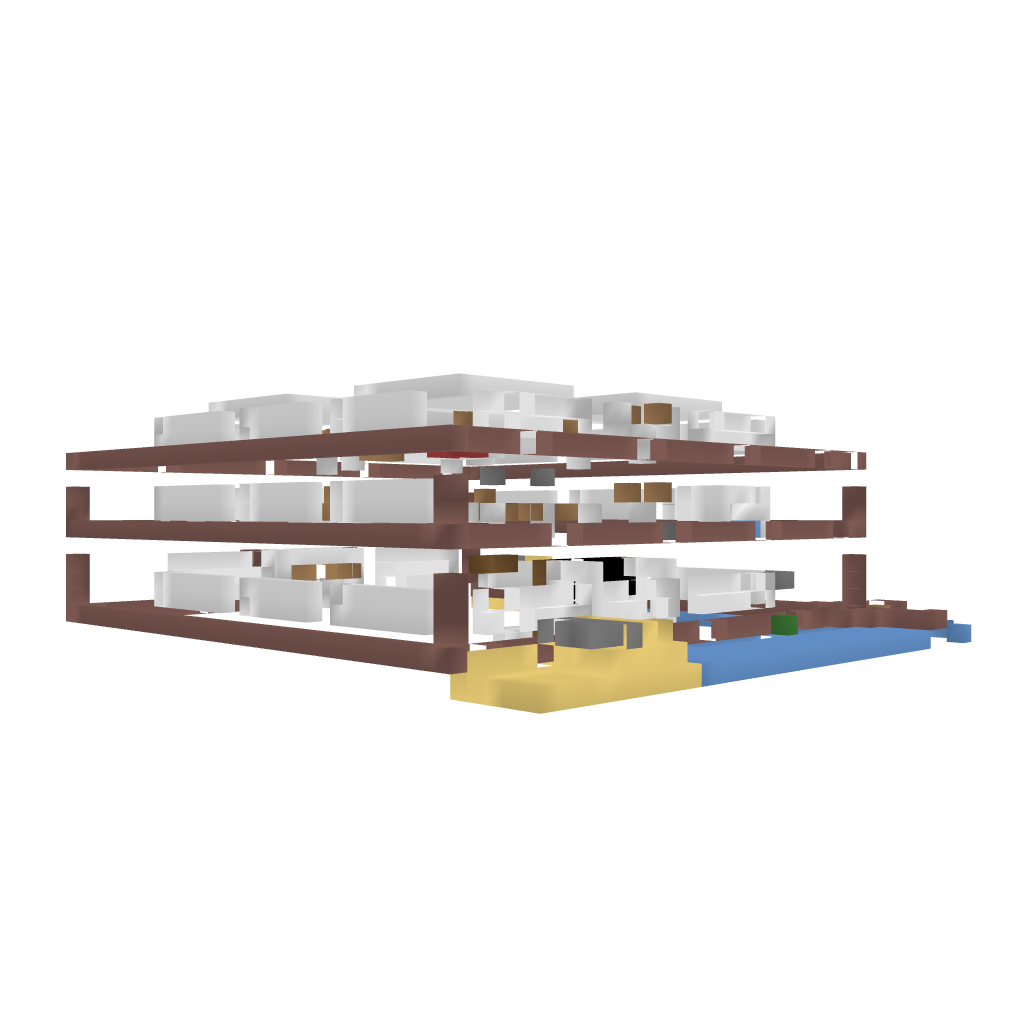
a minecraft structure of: QuartzHouse bad low quality